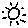
Label: sun